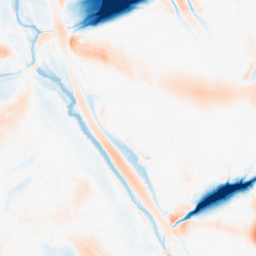
Category: morphological
Decomposition family: morphological_ellipse
Decomposition parameters: operation: average
width: 50
height: 50
Upsampling method: bilinear
Upsampling parameters: scale: 2
Upsampling scale: 2